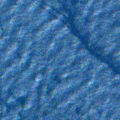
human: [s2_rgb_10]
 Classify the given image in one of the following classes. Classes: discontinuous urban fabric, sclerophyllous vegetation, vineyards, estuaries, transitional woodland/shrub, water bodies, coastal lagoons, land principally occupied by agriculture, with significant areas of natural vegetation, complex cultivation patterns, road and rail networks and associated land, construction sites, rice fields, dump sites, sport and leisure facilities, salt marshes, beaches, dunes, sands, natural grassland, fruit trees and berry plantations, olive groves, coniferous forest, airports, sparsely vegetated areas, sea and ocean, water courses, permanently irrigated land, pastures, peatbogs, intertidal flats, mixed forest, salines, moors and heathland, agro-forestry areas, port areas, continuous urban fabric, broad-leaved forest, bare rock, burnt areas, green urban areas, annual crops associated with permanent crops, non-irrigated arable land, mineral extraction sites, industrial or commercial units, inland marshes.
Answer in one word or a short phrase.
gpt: sea and ocean